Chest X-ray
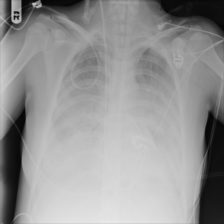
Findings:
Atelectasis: negative
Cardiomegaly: negative
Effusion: negative
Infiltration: negative
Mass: negative
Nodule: negative
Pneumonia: negative
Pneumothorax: negative
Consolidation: negative
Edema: negative
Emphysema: negative
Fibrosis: negative
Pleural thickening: negative
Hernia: negative